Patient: sex M, age 85
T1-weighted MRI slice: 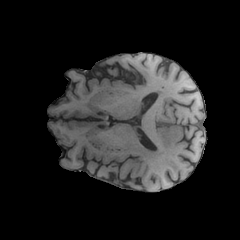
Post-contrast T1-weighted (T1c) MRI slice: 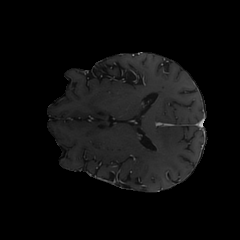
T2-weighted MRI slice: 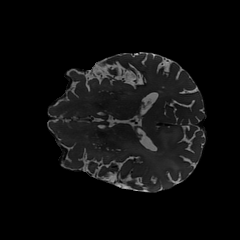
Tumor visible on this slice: yes
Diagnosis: Glioblastoma, IDH-wildtype
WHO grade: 4